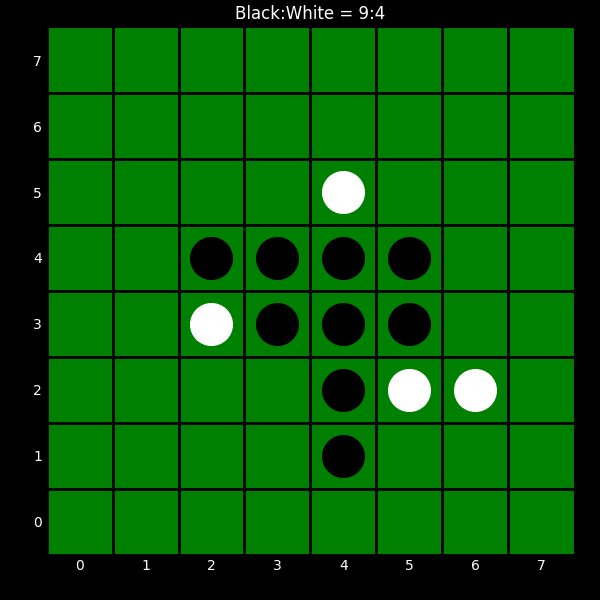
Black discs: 9
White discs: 4